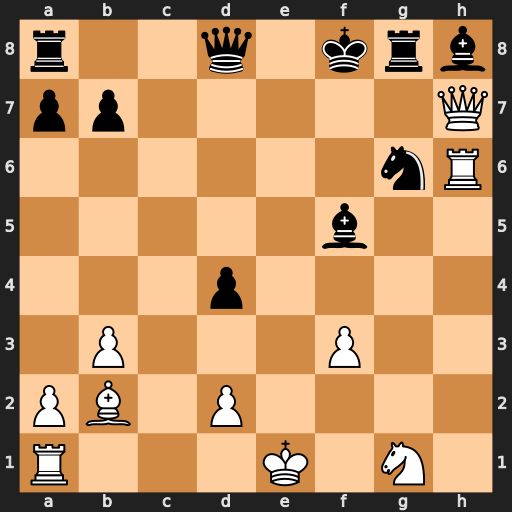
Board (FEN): r2q1krb/pp5Q/6nR/5b2/3p4/1P3P2/PB1P4/R3K1N1
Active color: w
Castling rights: Q
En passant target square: -
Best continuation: Ba3+ Qe7+ Bxe7+ Nxe7 Qxh8 Rxh8 Rxh8+